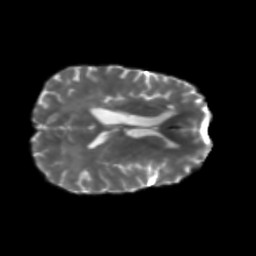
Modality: T2w
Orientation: axial
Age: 50
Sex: female
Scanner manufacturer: siemens
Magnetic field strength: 3 T
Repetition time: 5.25 s
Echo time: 0.08 s